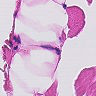
Metastatic tissue present: no